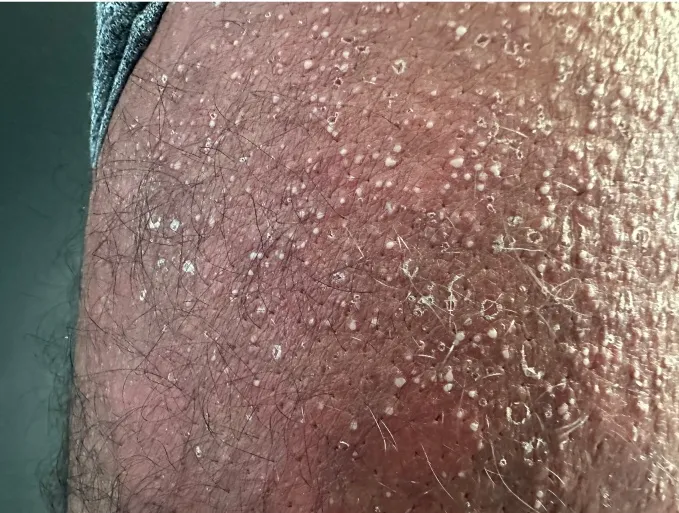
Numerous small, nonfolicullar pustules on erythematous plaques on the tighs.
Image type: medical_photograph (skin_photograph)